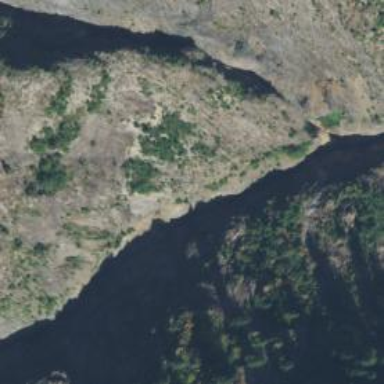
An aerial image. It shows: Beautiful gorge in nature.